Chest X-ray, AP view. Patient: 51 years old, sex M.
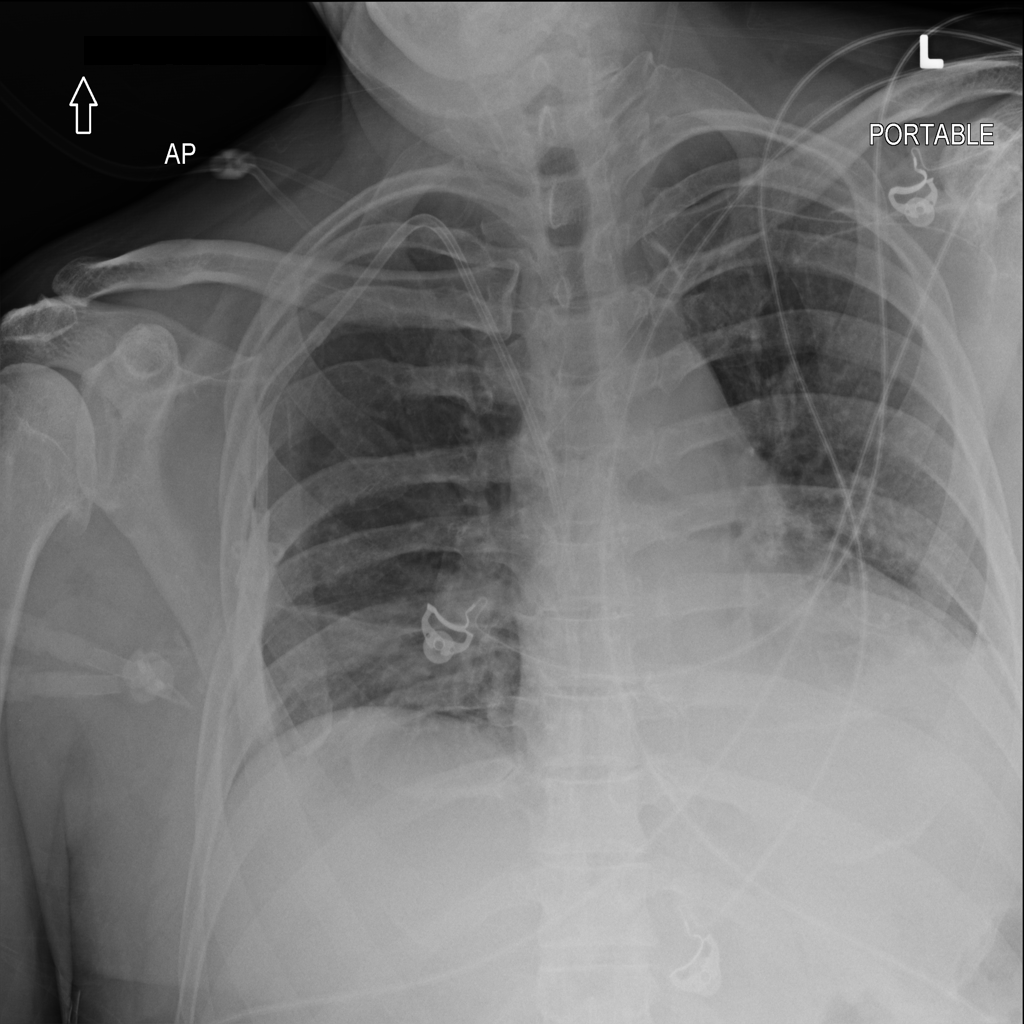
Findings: Atelectasis, Consolidation